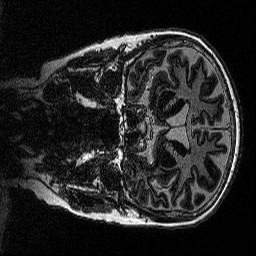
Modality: MP2RAGE
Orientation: coronal
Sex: female
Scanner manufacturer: siemens
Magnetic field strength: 3 T
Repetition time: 5 s
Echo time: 0.00292 s